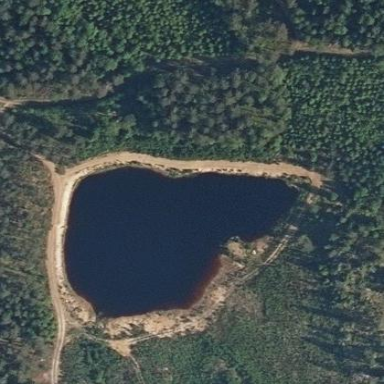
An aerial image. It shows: Lake with natural water.